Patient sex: M
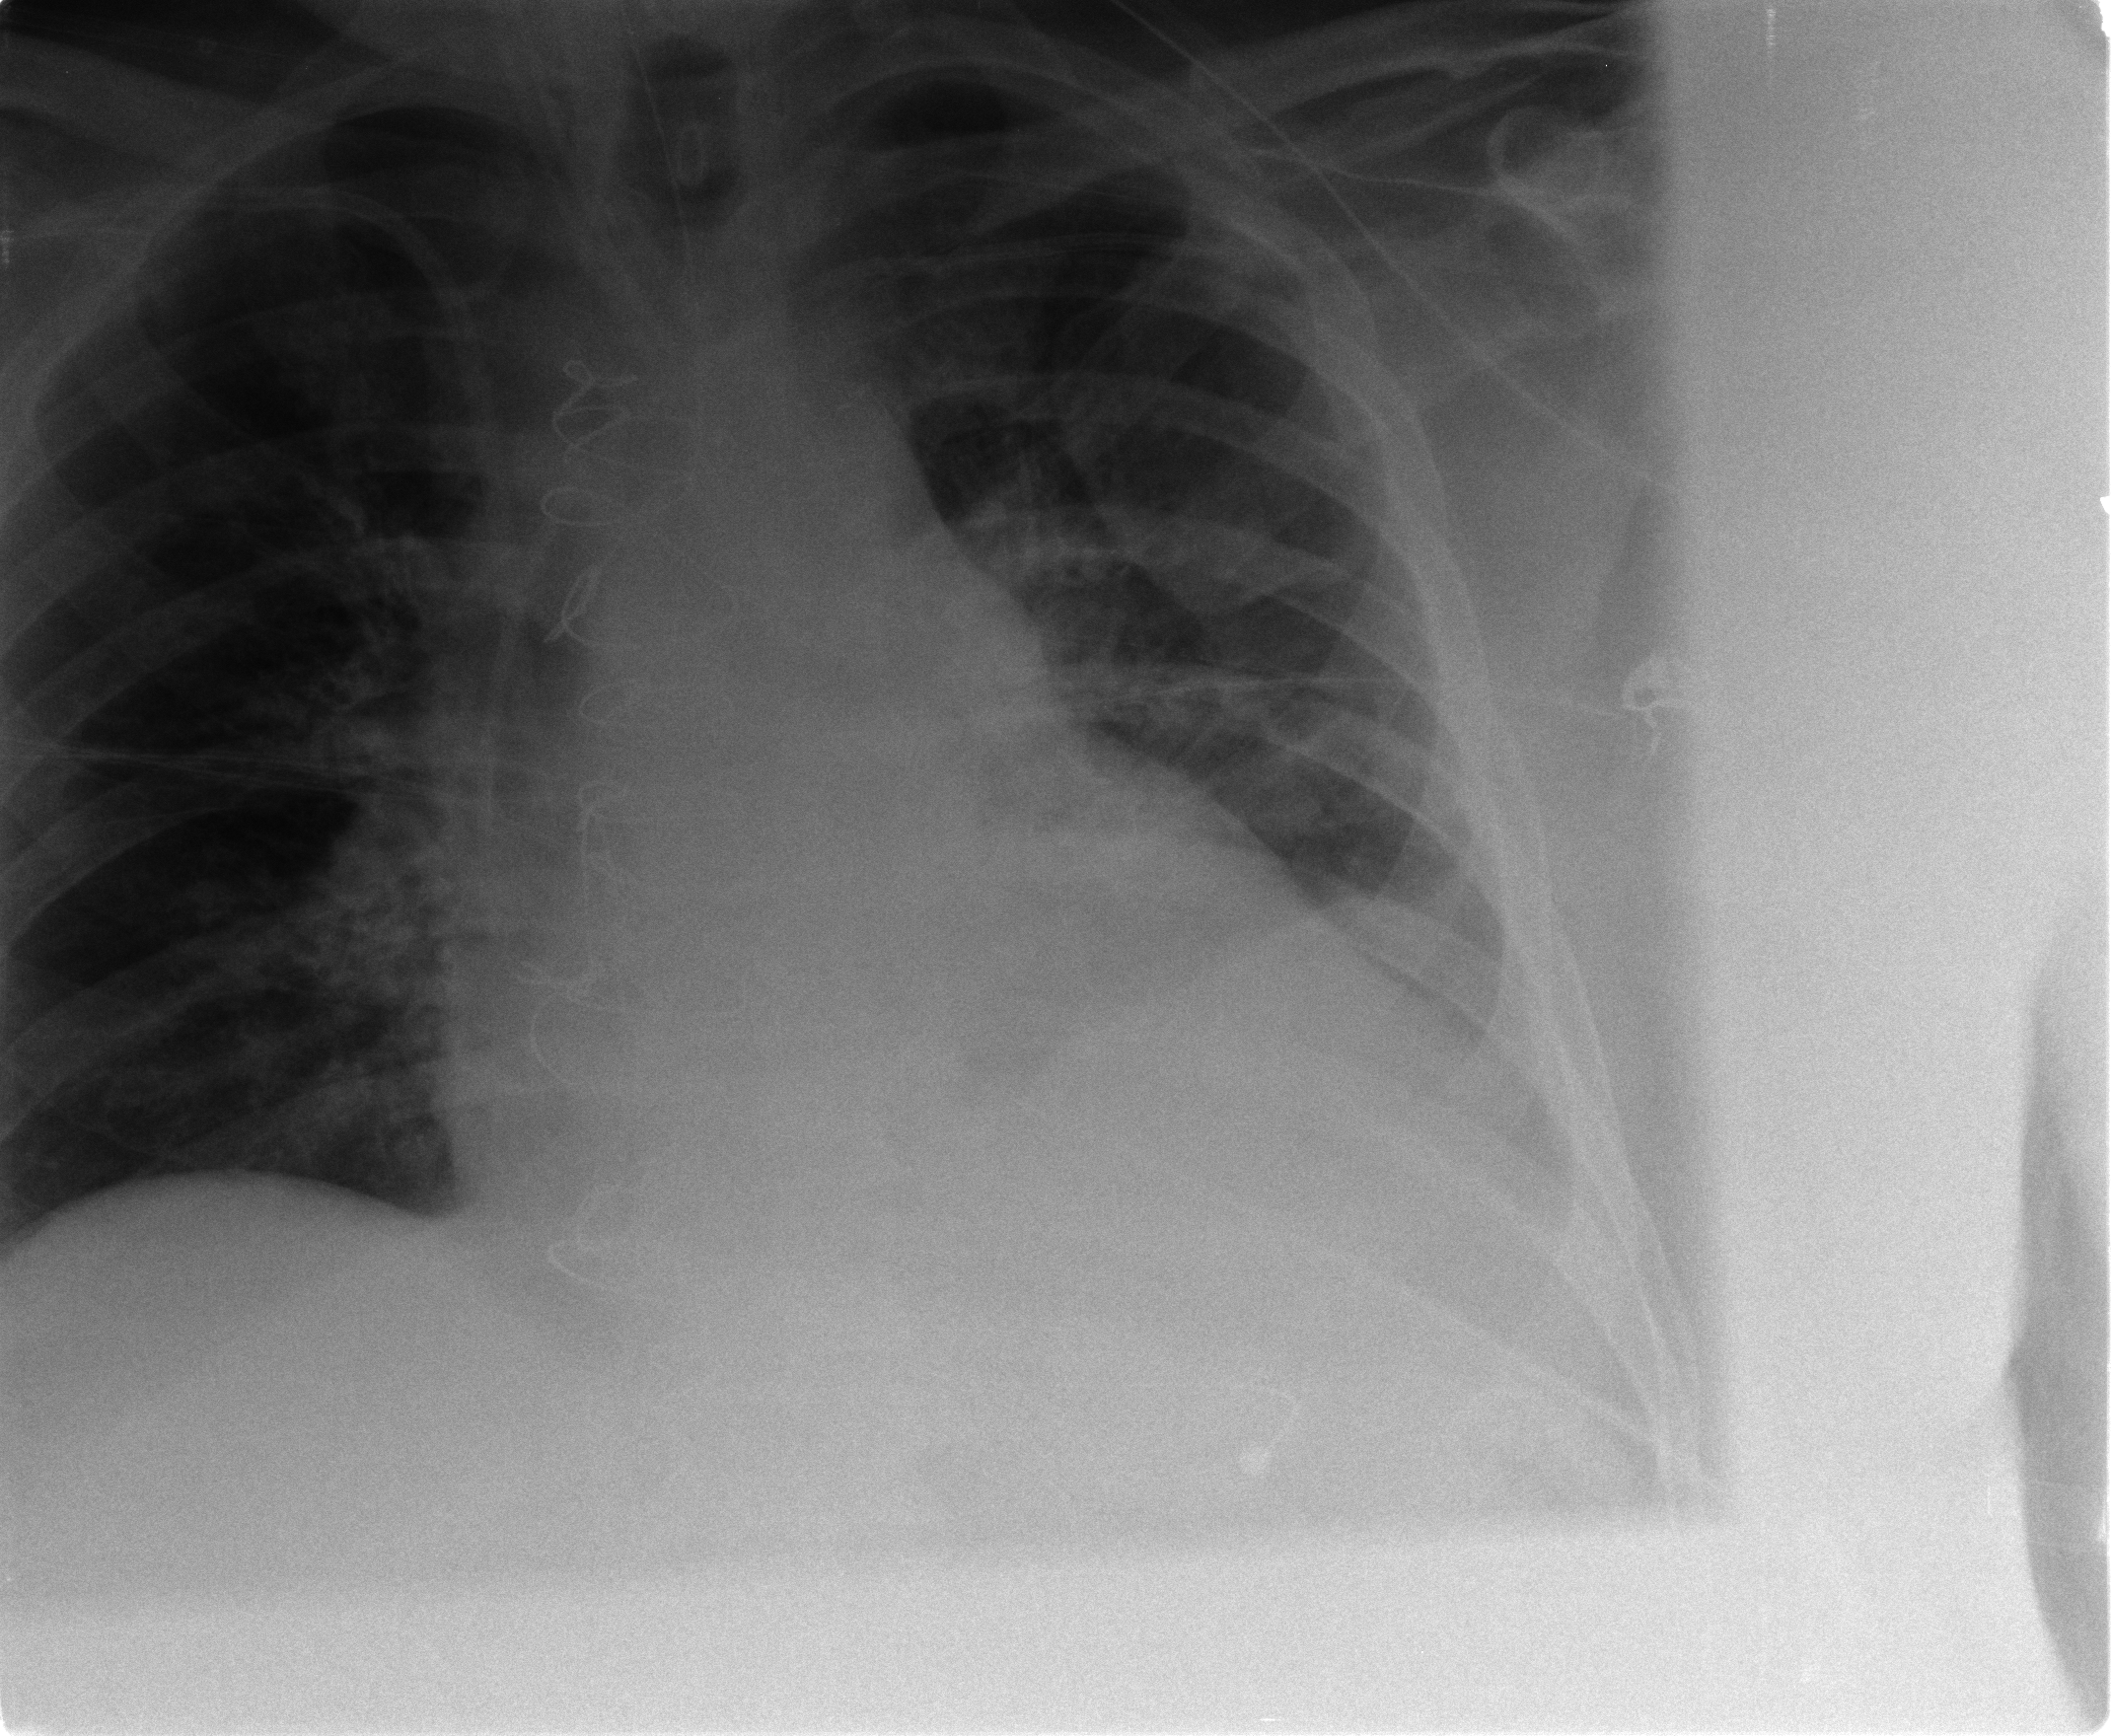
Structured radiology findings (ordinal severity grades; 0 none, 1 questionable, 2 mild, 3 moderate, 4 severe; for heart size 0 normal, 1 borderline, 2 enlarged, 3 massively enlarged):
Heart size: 2
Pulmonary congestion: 1
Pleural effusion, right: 0
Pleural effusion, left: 1
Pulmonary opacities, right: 0
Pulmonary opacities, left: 0
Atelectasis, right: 0
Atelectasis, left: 2